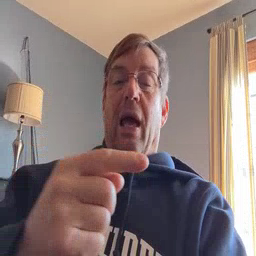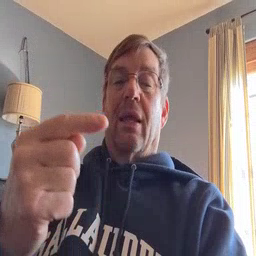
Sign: owie